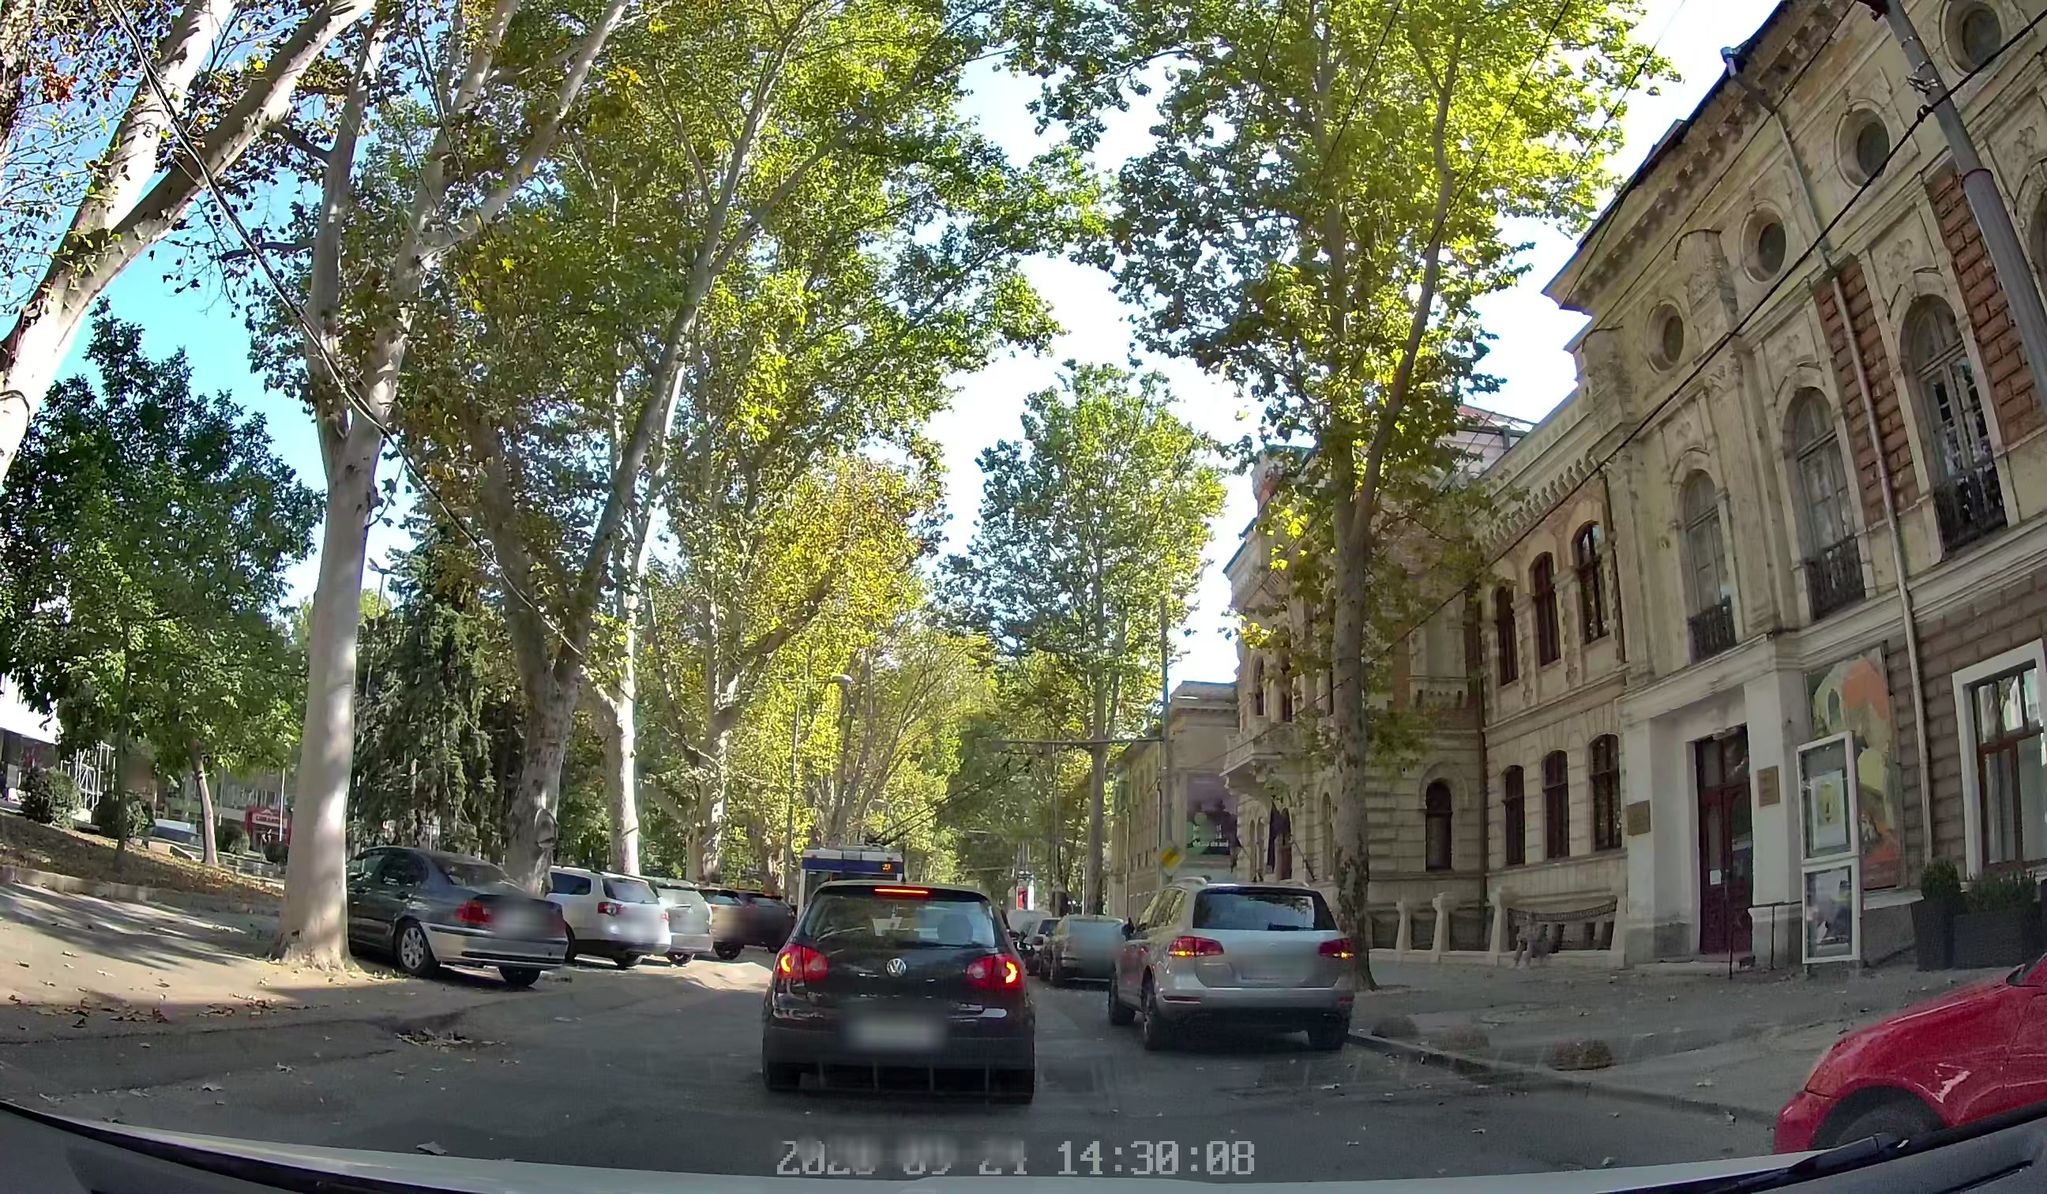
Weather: clear
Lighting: day
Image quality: good
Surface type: driving surface
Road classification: tertiary
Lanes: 2
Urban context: urban centre
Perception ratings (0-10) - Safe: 7.5, Lively: 9.73, Beautiful: 5.6, Boring: 3.22, Depressing: 3.96, Wealthy: 8.57